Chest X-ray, AP view. Patient: 44 years old, sex F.
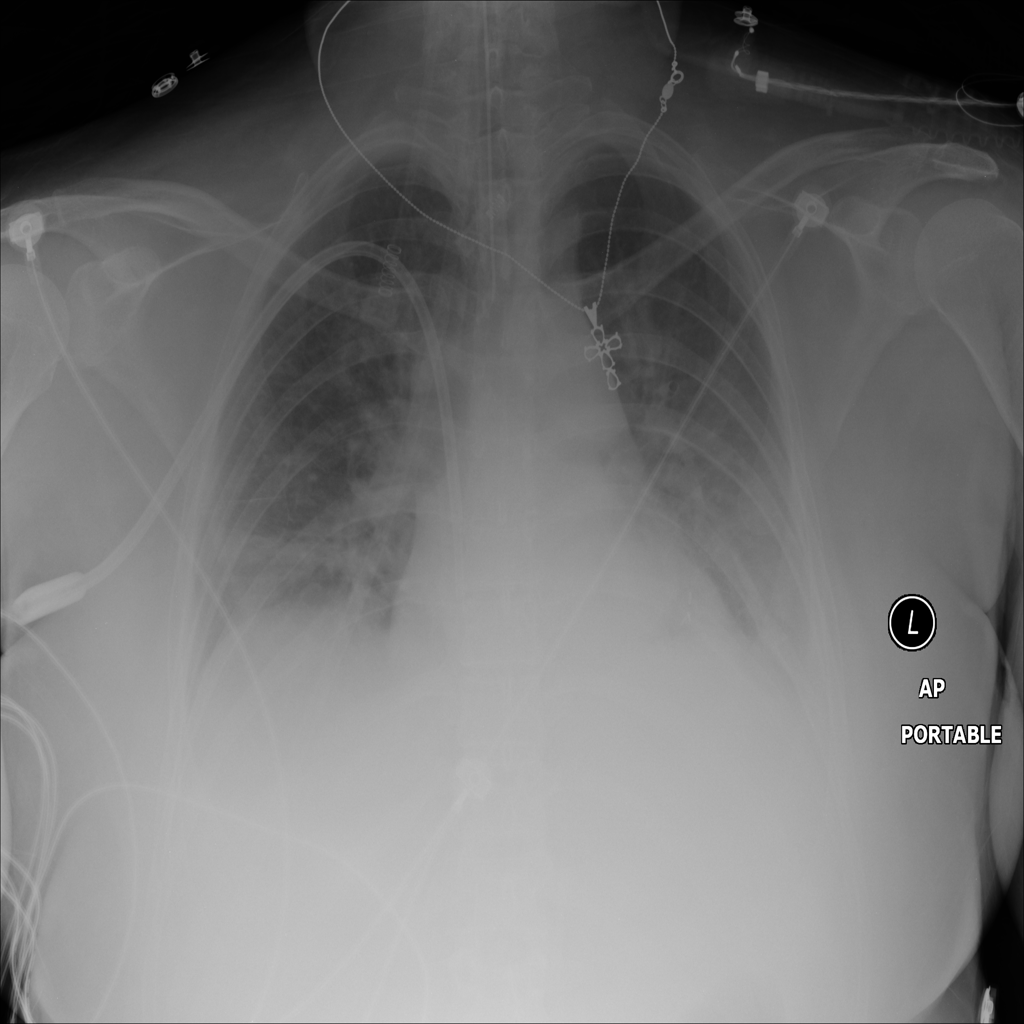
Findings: Edema, Effusion